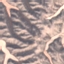
Label: HerbaceousVegetation